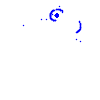
Particle: proton